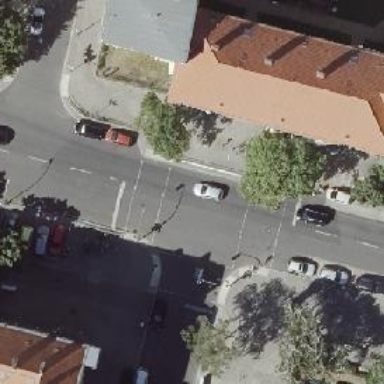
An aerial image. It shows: Asphalt footway with marked crossing equipped with traffic signals.